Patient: sex F, age 75
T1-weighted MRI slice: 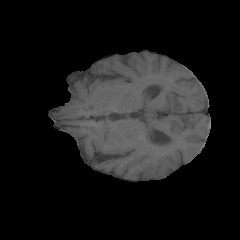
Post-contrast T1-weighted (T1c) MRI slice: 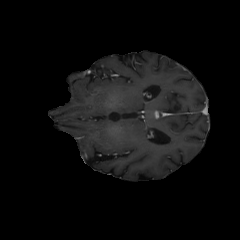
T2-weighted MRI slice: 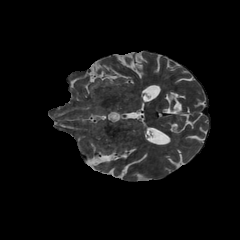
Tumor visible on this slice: no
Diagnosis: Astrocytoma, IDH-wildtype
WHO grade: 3